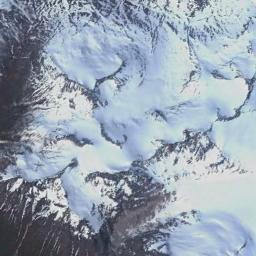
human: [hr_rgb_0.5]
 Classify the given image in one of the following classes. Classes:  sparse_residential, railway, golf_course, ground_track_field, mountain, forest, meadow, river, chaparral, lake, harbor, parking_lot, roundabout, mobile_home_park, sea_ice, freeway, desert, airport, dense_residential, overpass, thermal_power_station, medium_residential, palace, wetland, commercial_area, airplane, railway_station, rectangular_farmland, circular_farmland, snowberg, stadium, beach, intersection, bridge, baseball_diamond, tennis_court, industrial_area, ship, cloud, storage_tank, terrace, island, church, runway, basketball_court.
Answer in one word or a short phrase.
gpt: snowberg